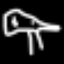
Label: mushroom